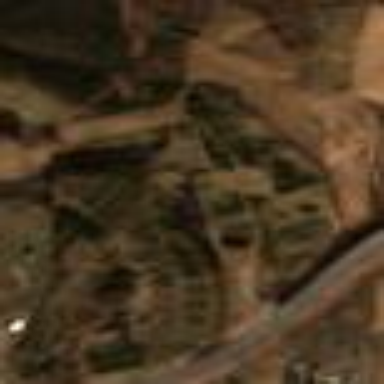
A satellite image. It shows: Plant nursery specializing in Christmas trees.